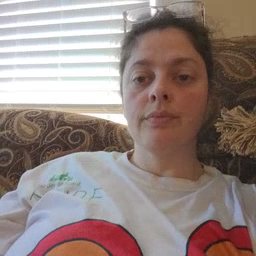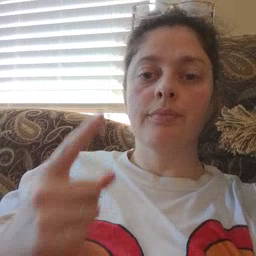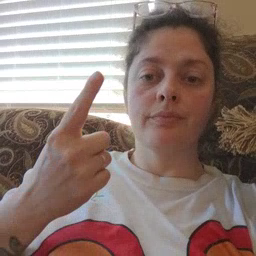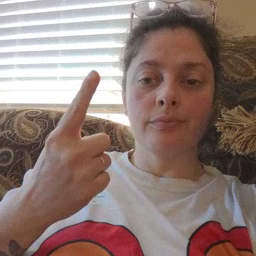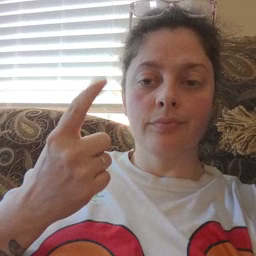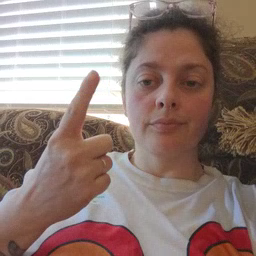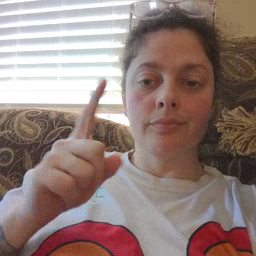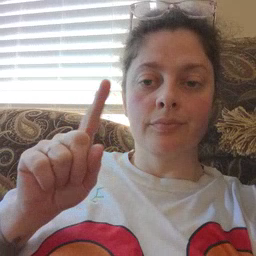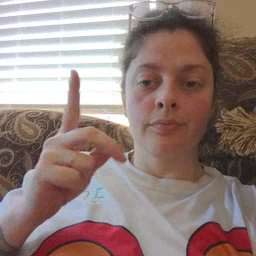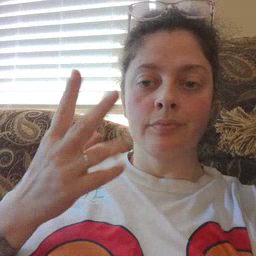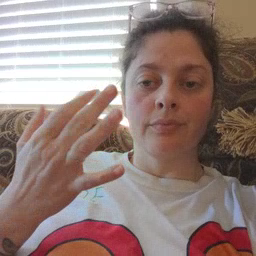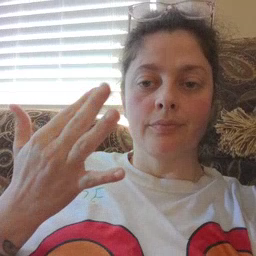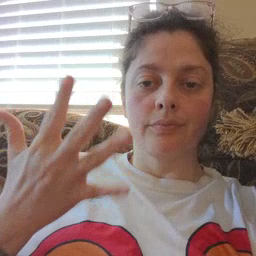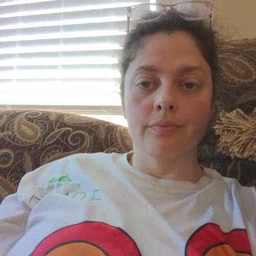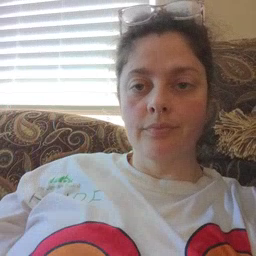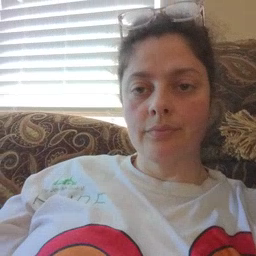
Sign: finger